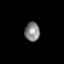
Tissue: prostate
Cell type: NK cells
Senescence score: 0.2848
Nuclear area (px): 279
Mean DAPI intensity: 133.272